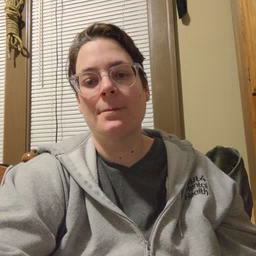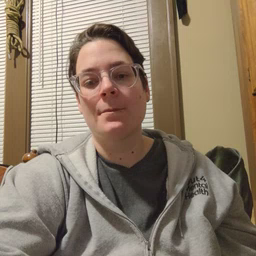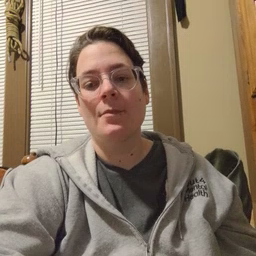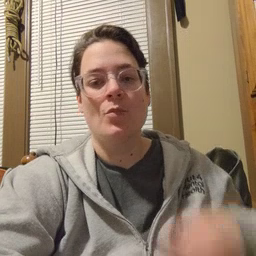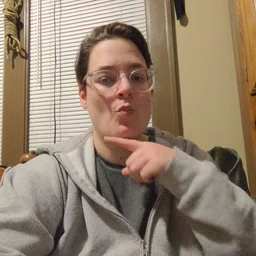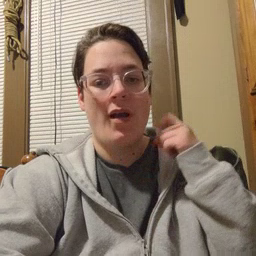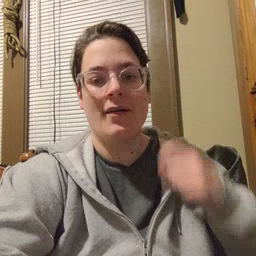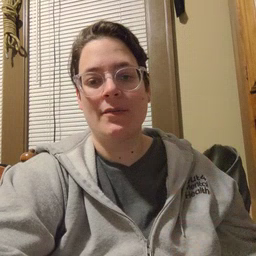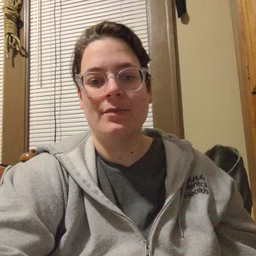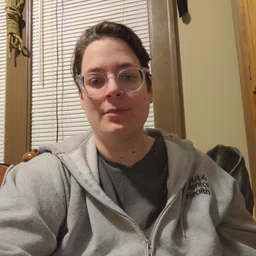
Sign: dry